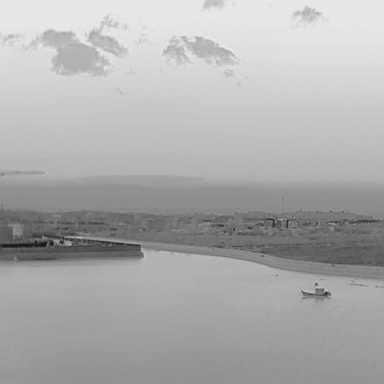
There is a bulk_carrier in the infrared image.